Chest X-ray. View position: AP
Patient age: 48
Patient sex: F
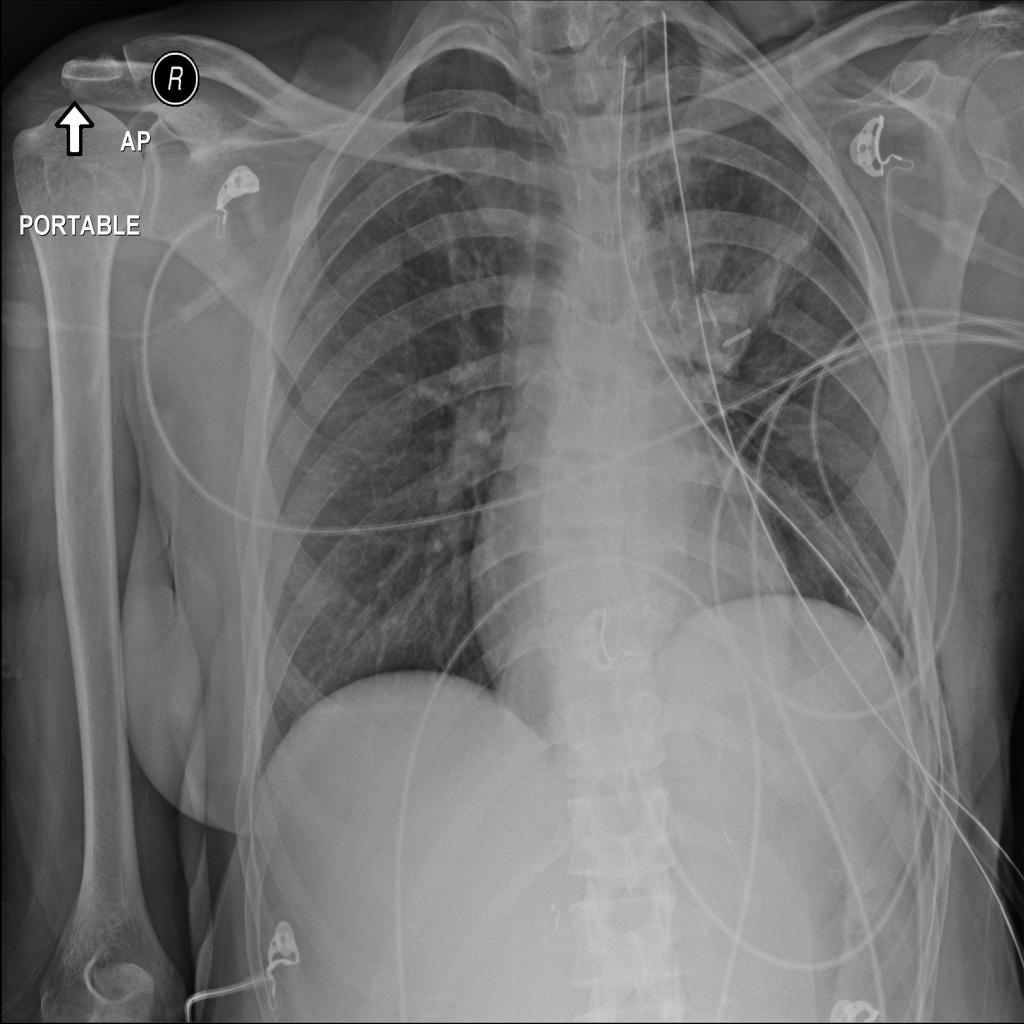
Finding: Pneumothorax